Field crop: tomato
Growth stage: 2
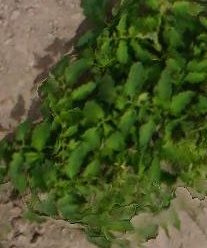
Species: tomato